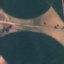
Label: AnnualCrop